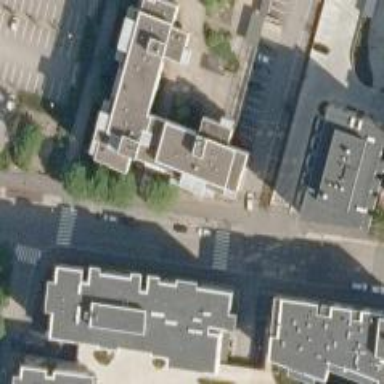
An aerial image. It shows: Image showing building with apartments.